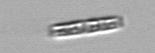
Label: pennate